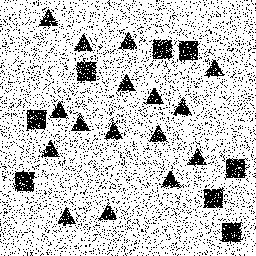
Squares: 8
Triangles: 16
Stars: 0
Total shapes: 24